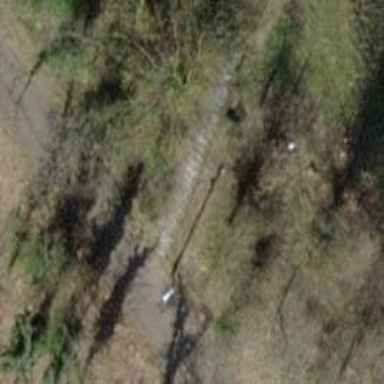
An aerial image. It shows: Set of compacted steps along the road.